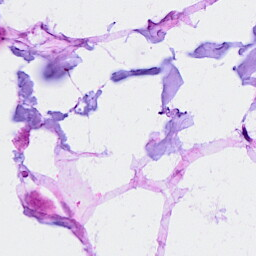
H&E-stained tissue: Breast